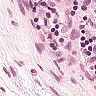
Metastatic tissue present: no